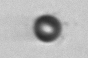
Label: bead